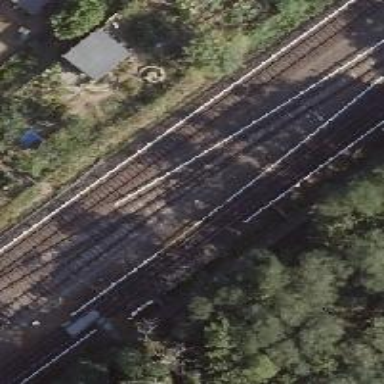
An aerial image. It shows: Railway switch.